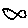
Label: fish